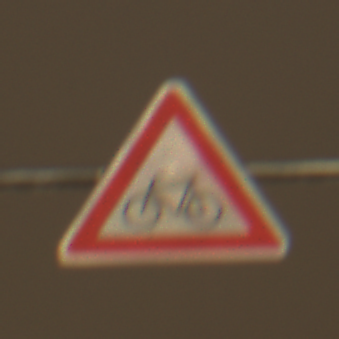
Verkehrszeichen: RadverkehrRechts
Umgebung: Outdoor, Urban
Tageszeit: Night
Wetter: Overcast
Licht: Artificial
Jahreszeit: NotSpecified
Kontrast: HighContrast